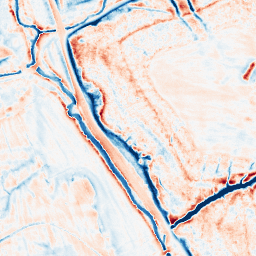
Category: edge_preserving
Decomposition family: anisotropic_diffusion
Decomposition parameters: iterations: 50
kappa: 100
gamma: 0.15
Upsampling method: quartic
Upsampling parameters: scale: 2
Upsampling scale: 2